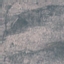
Label: HerbaceousVegetation